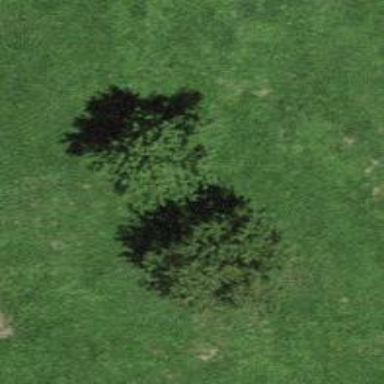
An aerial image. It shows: Deciduous broadleaved tree.